Here is the continuous-wavelet rendering of a rotor kit's vibration signal. What is the most likely rotor condition (normal, misalignment, unbalance, looseness)?
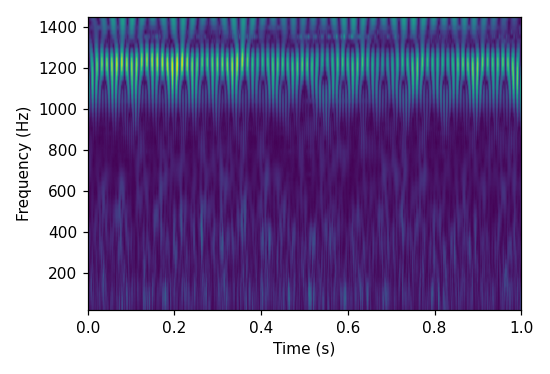
Answer: looseness